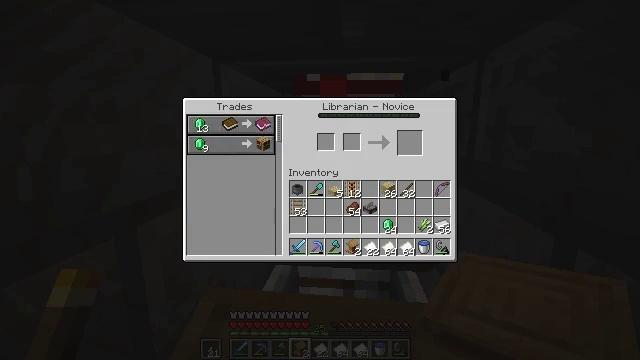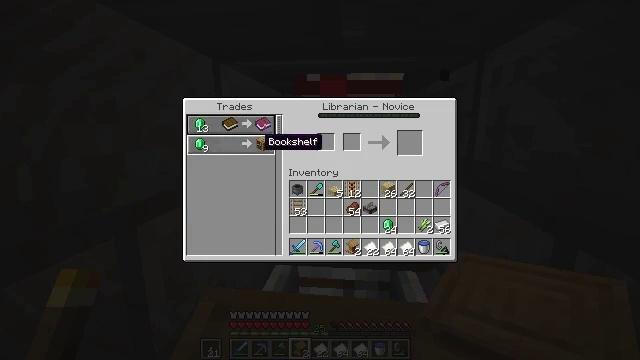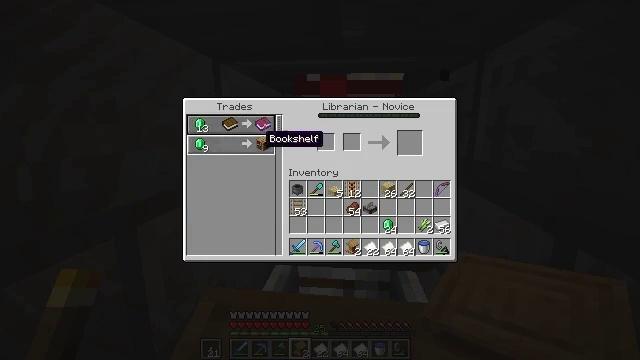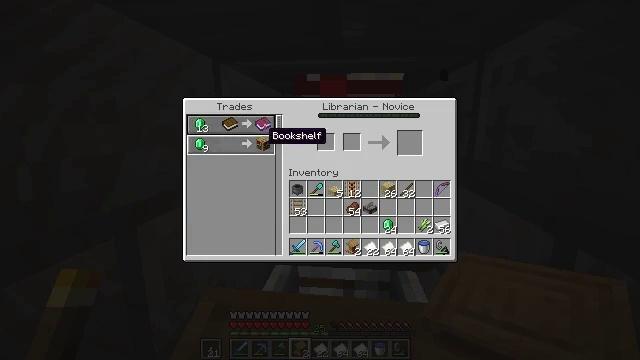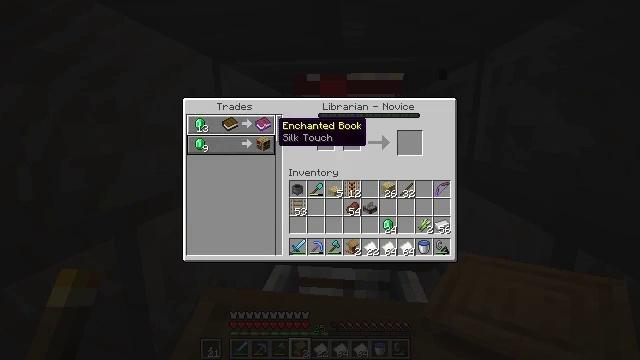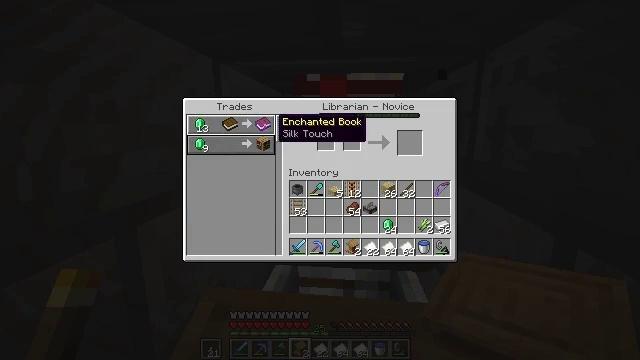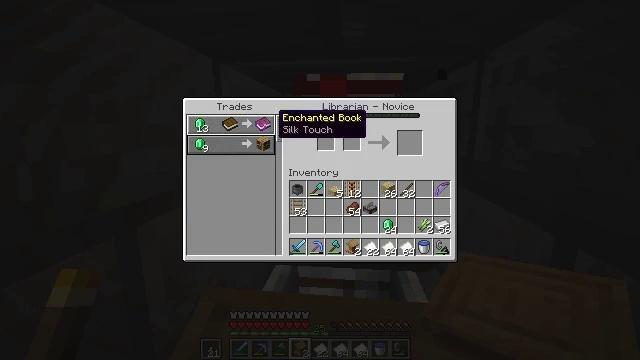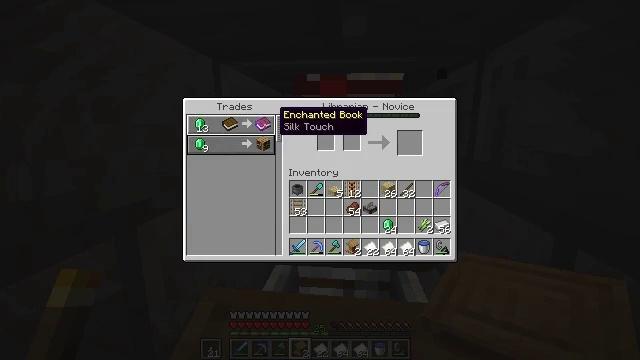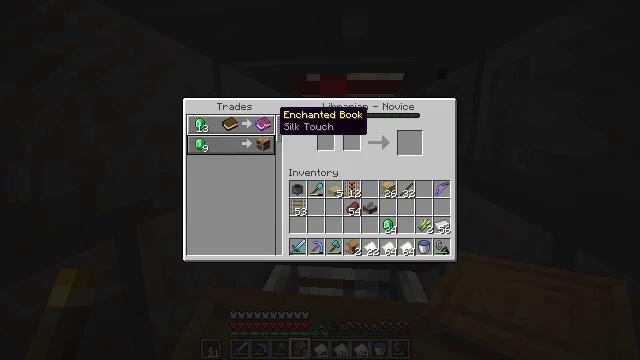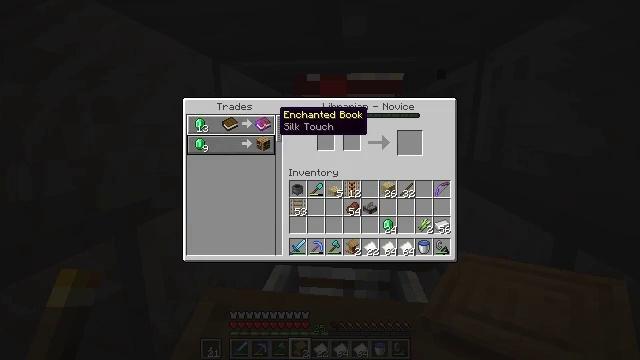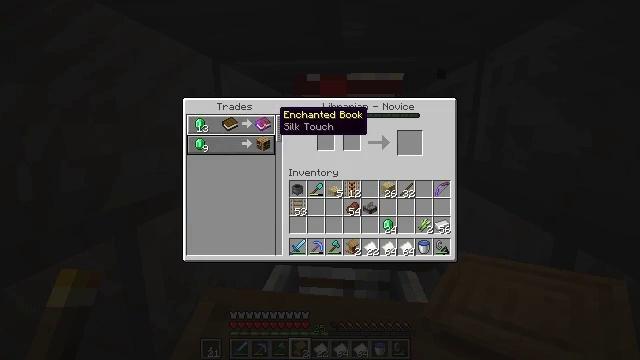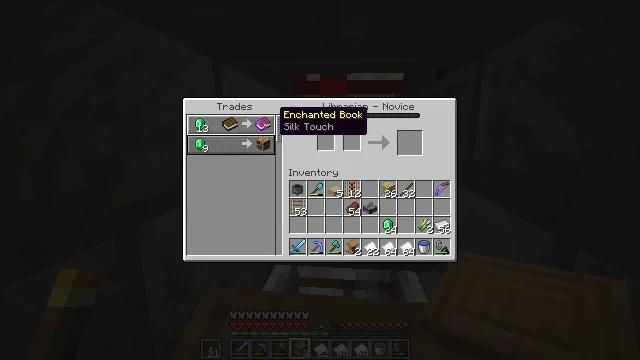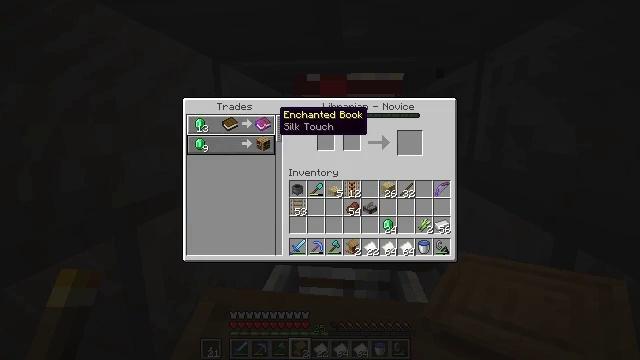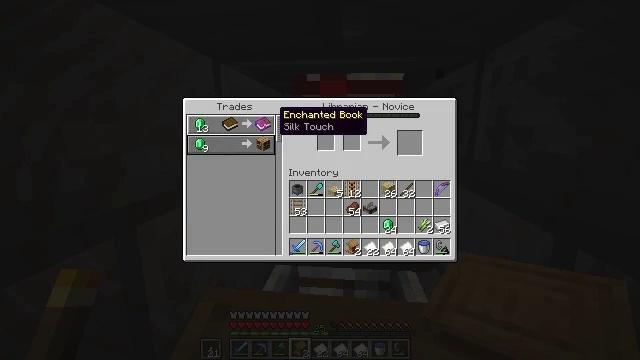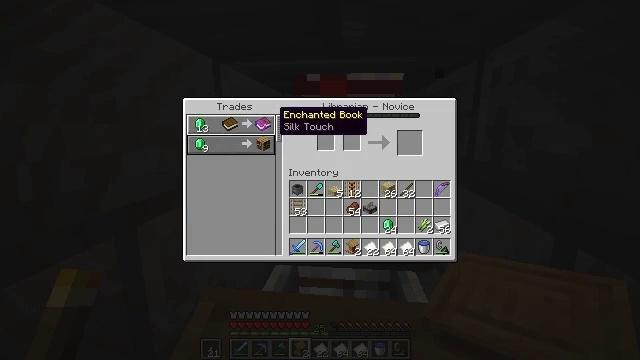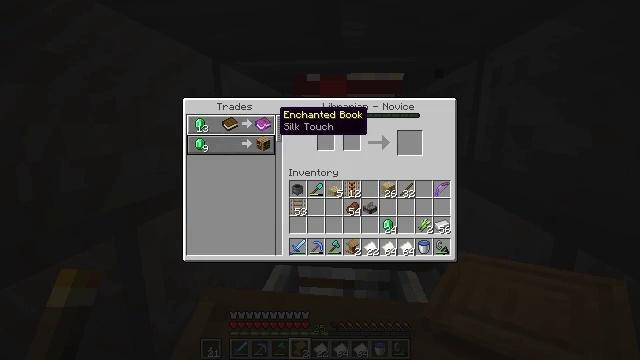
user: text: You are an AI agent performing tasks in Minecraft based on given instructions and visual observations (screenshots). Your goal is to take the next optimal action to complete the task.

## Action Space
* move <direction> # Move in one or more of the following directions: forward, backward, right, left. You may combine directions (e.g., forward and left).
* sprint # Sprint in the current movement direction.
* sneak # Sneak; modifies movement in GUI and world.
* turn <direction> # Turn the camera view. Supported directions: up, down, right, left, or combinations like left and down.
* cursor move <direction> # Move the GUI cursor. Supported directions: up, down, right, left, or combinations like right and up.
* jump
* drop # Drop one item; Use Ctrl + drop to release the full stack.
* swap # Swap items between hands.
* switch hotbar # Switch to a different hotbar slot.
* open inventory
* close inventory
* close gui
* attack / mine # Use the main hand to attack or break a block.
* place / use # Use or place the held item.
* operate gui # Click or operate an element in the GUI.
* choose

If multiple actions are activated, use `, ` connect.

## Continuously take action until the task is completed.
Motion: motion action
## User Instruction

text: Break the lectern to relocate it.
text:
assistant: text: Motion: turn up
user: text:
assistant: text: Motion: no_op
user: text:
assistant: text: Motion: no_op
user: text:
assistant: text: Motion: turn right and up
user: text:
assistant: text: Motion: no_op
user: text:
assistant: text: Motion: no_op
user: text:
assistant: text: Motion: no_op
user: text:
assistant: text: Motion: no_op
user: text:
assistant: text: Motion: no_op
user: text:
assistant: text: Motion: no_op
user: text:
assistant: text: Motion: no_op
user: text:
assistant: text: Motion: no_op
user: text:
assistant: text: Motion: no_op
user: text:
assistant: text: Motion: no_op
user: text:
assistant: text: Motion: no_op
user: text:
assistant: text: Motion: no_op
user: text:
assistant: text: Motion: no_op
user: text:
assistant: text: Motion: no_op
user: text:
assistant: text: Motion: no_op
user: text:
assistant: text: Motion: no_op
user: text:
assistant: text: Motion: no_op
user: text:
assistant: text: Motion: no_op
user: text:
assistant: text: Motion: no_op
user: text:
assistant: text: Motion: no_op
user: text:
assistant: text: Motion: no_op
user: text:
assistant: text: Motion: no_op
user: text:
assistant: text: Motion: no_op
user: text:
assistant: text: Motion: no_op
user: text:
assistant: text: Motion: no_op
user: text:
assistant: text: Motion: no_op